Question: I'm completely stuck on this one:
I'm working on a drupal 7 website and I have created a block (view) that should display an image with it. No matter what I try, I cant get the image displayed...
---
The content type I'm trying to display has 3 fields: "name", "description" and "picture".
The picture simply is an Image that's stored in a folder "myImages".
This is a picture of the block view I'm trying to create:

This does display the fields "title" and "beschrijving" (=description). The "foto" (=picture) however is not displayed... (in chrome it gives the "broken picture" logo, in firefox just nothing).
The wierd thing is: the image appears just for a blink and then disappears, meaning it is actually being rendered.
When I took a look at it with firebug I got following html:
'''
<div class="views-field views-field-field-foto">
<span class="field-content">
<img width="100" height="100" alt="" src="sites/default/files/myImages/imageSource.jpg" typeof="foaf:Image">
</span>
</div>
'''
And when I try to open the image itself (imageSource.jpg) I get an (500) internal server error (but I'm pretty sure this is because of the .gitignore file).
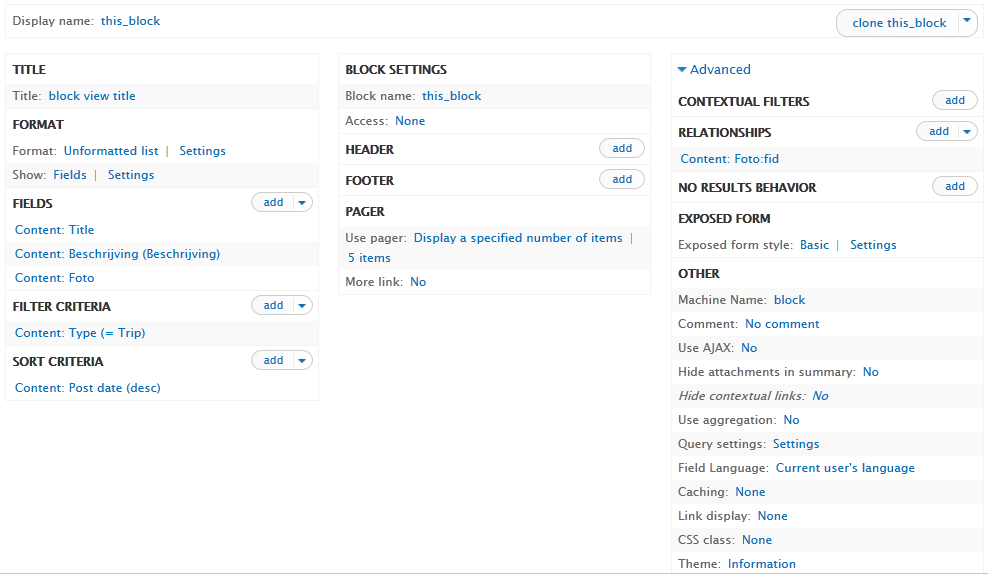
Answer: The image path is incorrect. It should look like...
src="/default/files/myImages/imageSource.jpg"
...with the beginning forward slash.